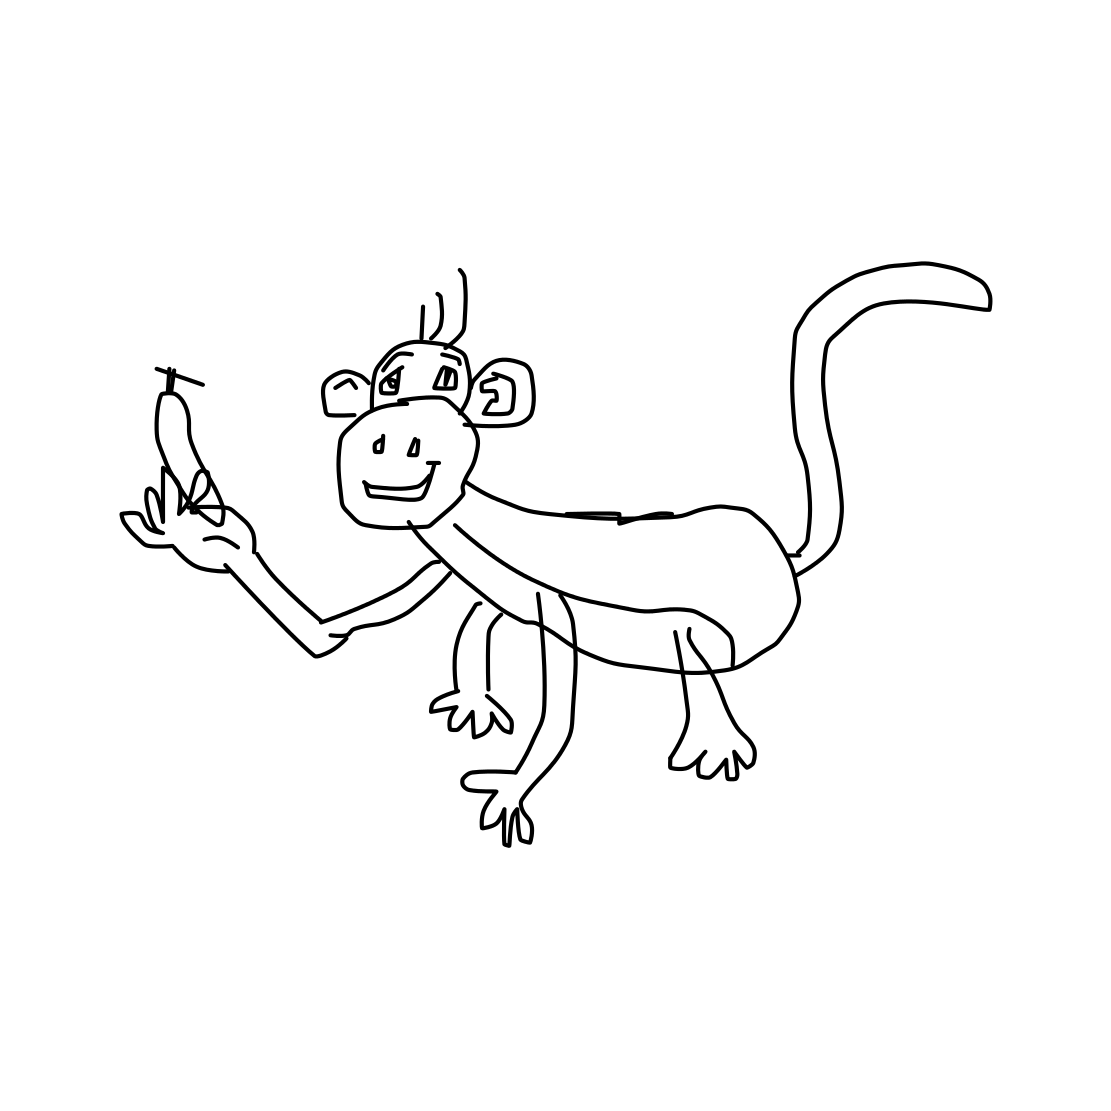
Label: monkey